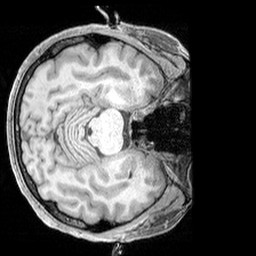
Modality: T1w
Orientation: axial
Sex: female
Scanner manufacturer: siemens
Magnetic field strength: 3 T
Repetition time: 2.3 s
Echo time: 0.00226 s